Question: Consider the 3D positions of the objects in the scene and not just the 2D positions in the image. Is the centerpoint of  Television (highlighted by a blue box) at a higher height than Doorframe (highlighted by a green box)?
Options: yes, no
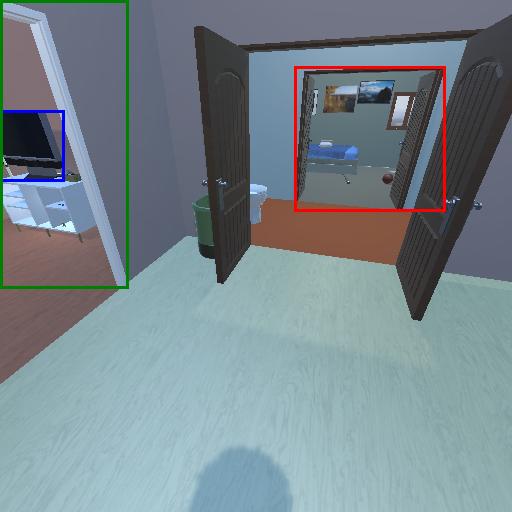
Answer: yes